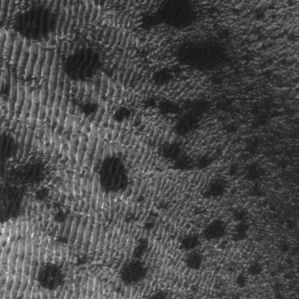
Label: frost